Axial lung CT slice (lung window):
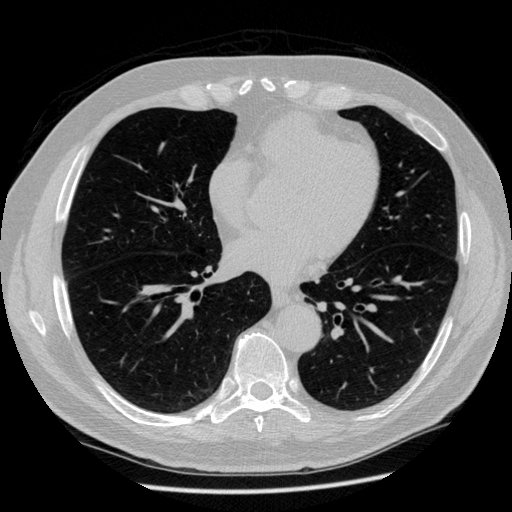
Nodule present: no